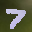
Label: 7